Field crop: maize
Growth stage: 2
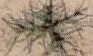
Species: salsola